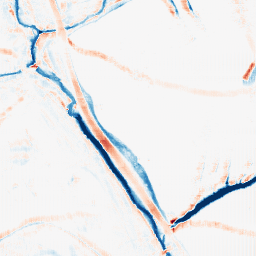
Category: morphological
Decomposition family: morphological_square
Decomposition parameters: operation: average
size: 10
Upsampling method: fft_zeropad
Upsampling parameters: scale: 4
Upsampling scale: 4